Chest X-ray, AP view. Patient: 63 years old, sex F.
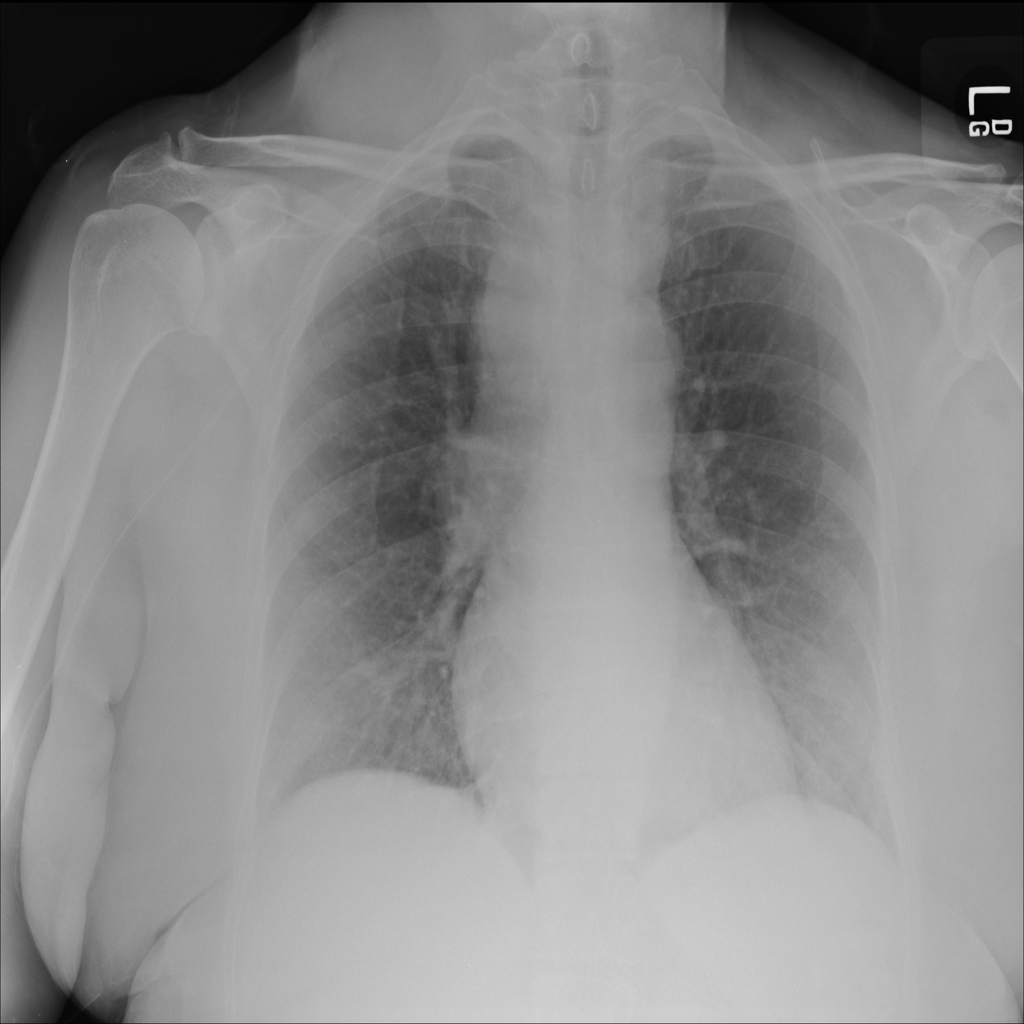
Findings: No Finding